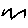
Label: zigzag